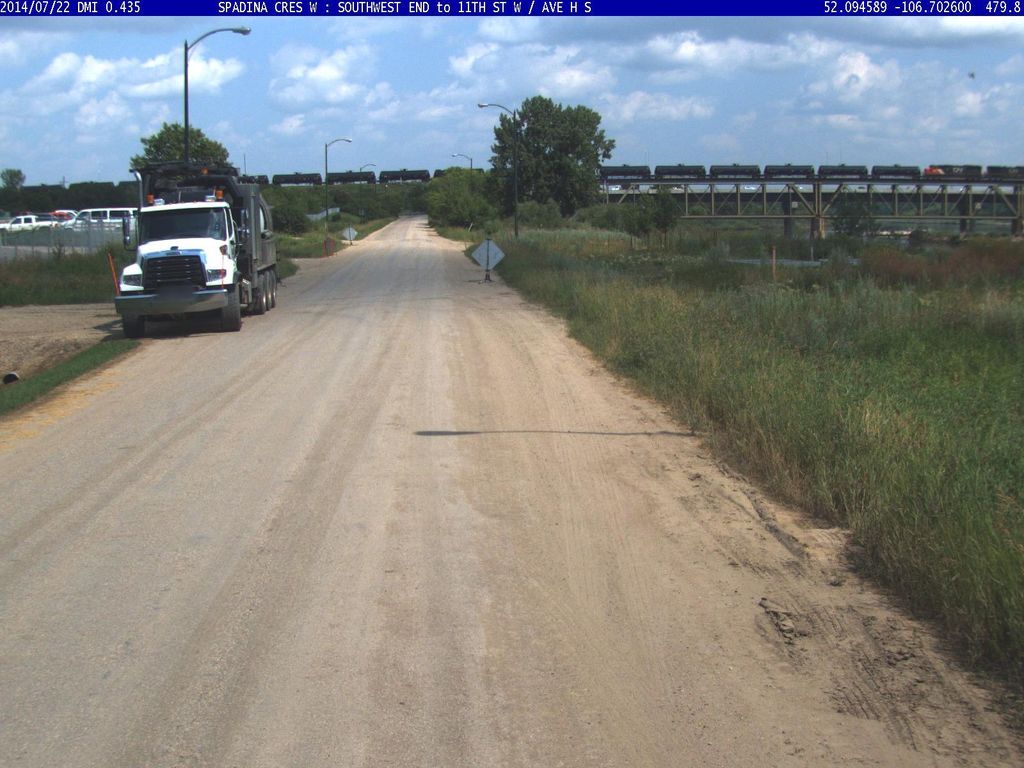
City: saskatoon